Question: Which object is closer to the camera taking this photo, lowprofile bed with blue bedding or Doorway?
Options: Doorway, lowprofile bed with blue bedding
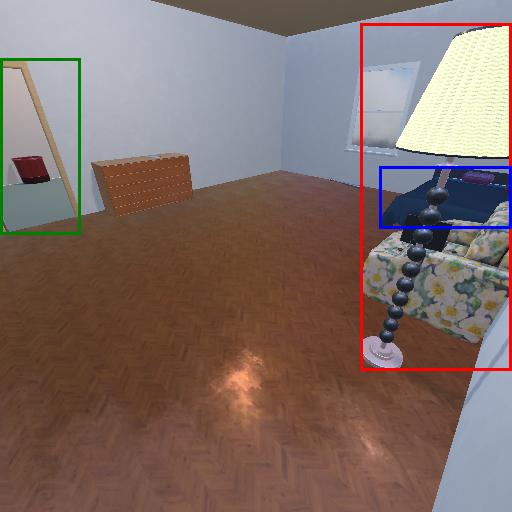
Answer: Doorway